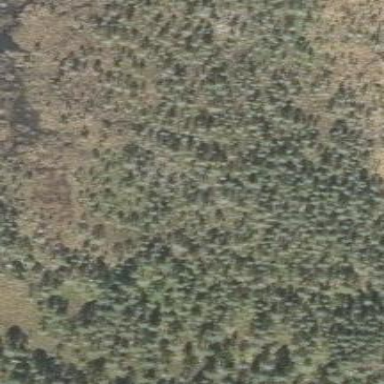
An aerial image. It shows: Needle-leaved woodland.